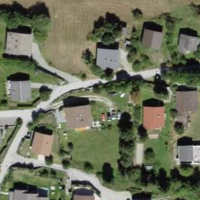
EUNIS habitat code: 55
Species observed at this site:
Sorbus aucuparia